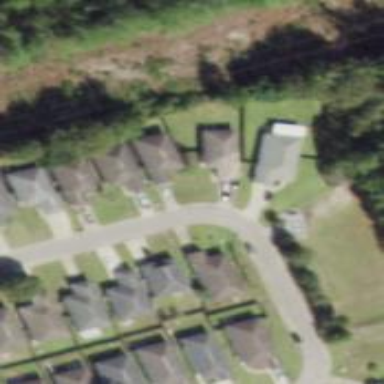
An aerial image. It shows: Driveway leading to service road.